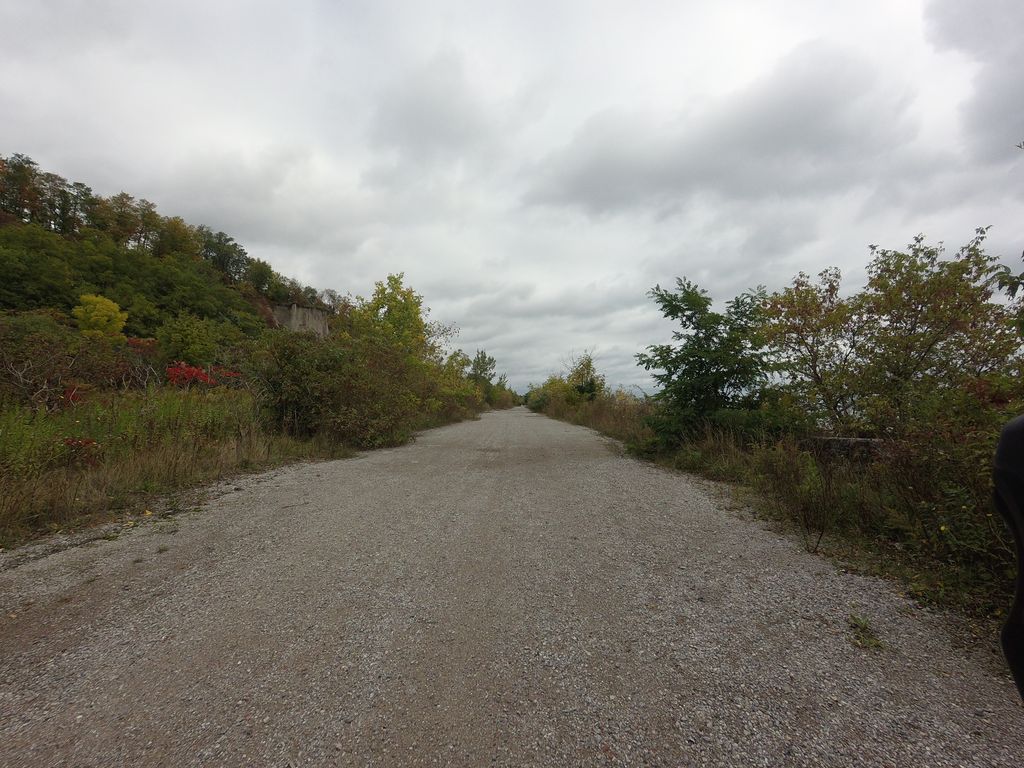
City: toronto